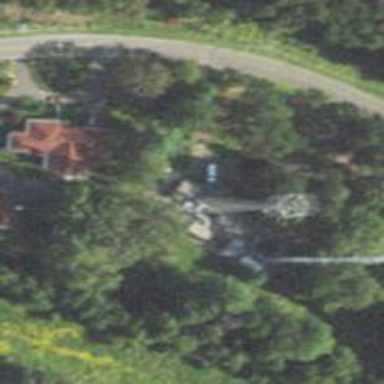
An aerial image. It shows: Mast tower used for communication.